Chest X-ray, PA view. Patient: 60 years old, sex M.
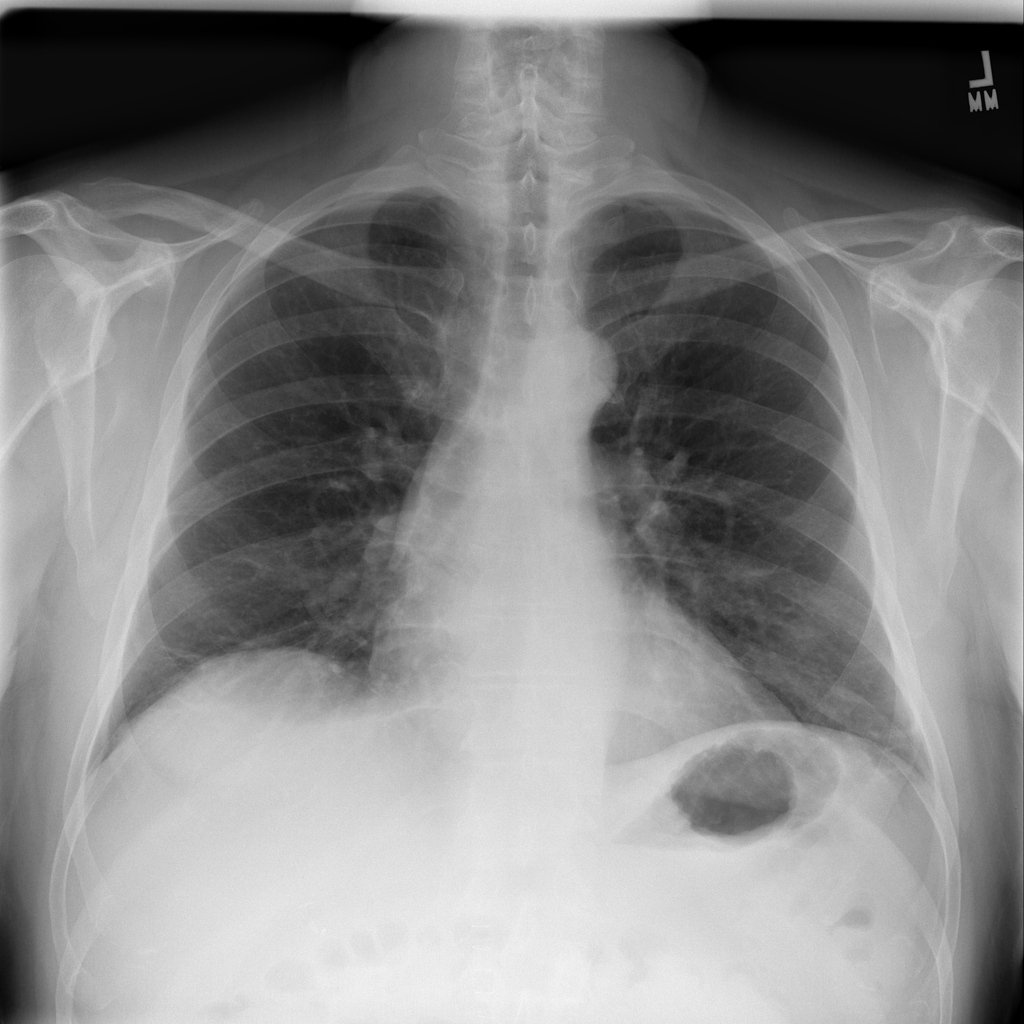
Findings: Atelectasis